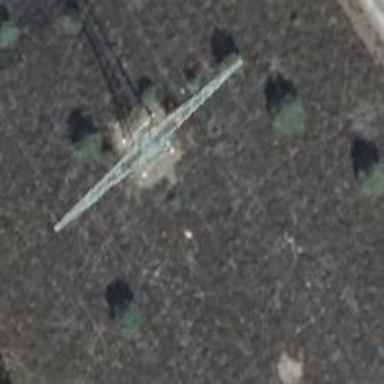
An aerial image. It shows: Power tower.